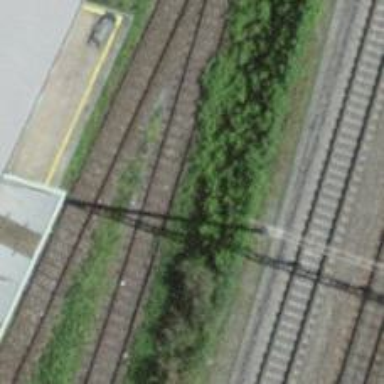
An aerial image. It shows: Rail spur service.